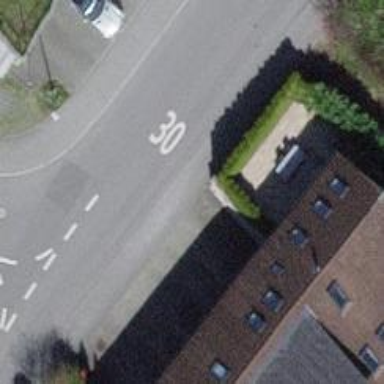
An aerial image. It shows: Residential road with separate sidewalks on both sides. The road surface is asphalt.